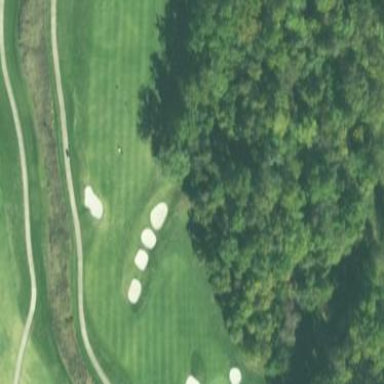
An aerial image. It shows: Golf fairway in the image.